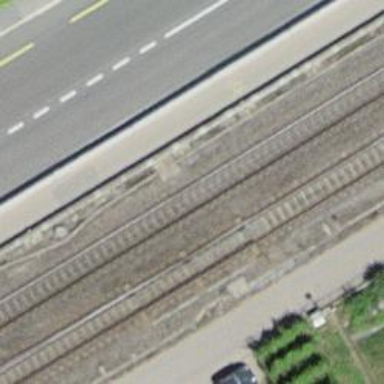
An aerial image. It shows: Railway switch.